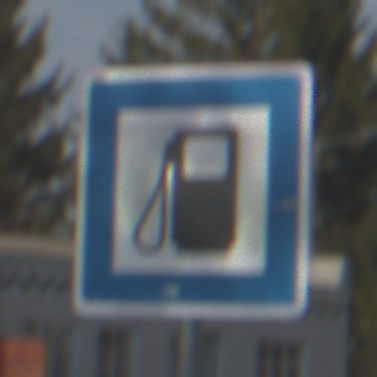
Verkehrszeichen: Tankstelle
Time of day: Midday
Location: Outdoor (Suburban)
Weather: PartlyCloudy
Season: NotSpecified
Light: Natural